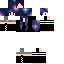
A female human skin with dark skin, wearing blue long hair dressed in a blue hoodie and black pants, featuring a closed mouth.